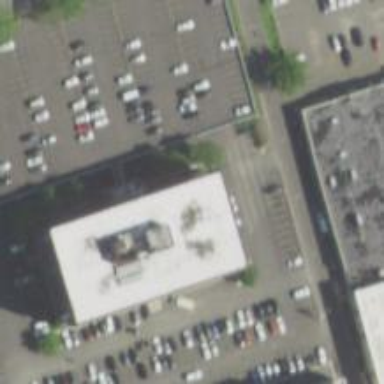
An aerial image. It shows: Parking building.